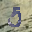
Label: 5